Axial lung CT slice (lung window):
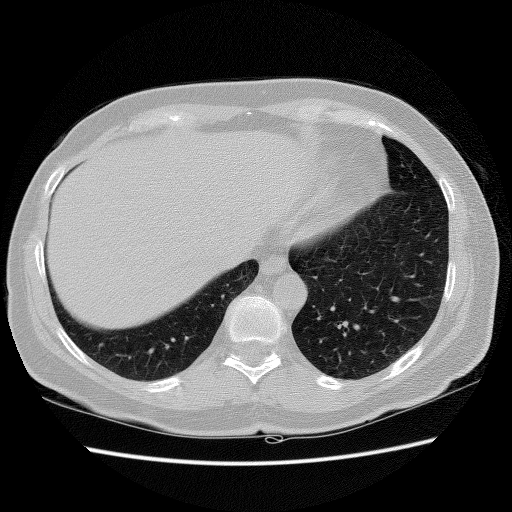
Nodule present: no